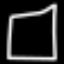
Label: square